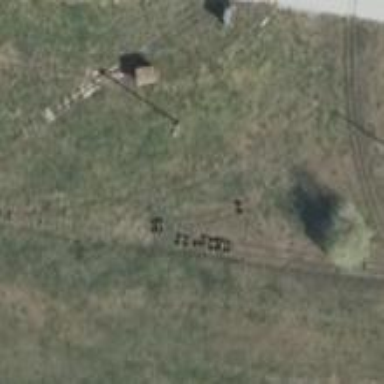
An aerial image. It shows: Preserved narrow-gauge railway.